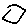
Label: hexagon